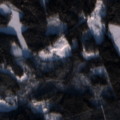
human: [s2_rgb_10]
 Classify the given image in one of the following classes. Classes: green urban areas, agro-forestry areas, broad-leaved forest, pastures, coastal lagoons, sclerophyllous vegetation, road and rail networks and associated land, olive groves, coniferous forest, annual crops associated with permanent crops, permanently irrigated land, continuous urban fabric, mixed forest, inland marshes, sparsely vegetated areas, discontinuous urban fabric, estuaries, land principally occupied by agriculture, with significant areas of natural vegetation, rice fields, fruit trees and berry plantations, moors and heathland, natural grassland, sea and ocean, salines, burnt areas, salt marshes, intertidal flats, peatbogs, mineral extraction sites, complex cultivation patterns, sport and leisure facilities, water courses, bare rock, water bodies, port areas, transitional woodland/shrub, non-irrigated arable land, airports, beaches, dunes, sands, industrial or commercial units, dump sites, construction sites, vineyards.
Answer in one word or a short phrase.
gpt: non-irrigated arable land, coniferous forest, mixed forest